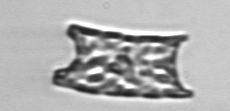
Label: Eucampia